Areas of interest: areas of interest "School"
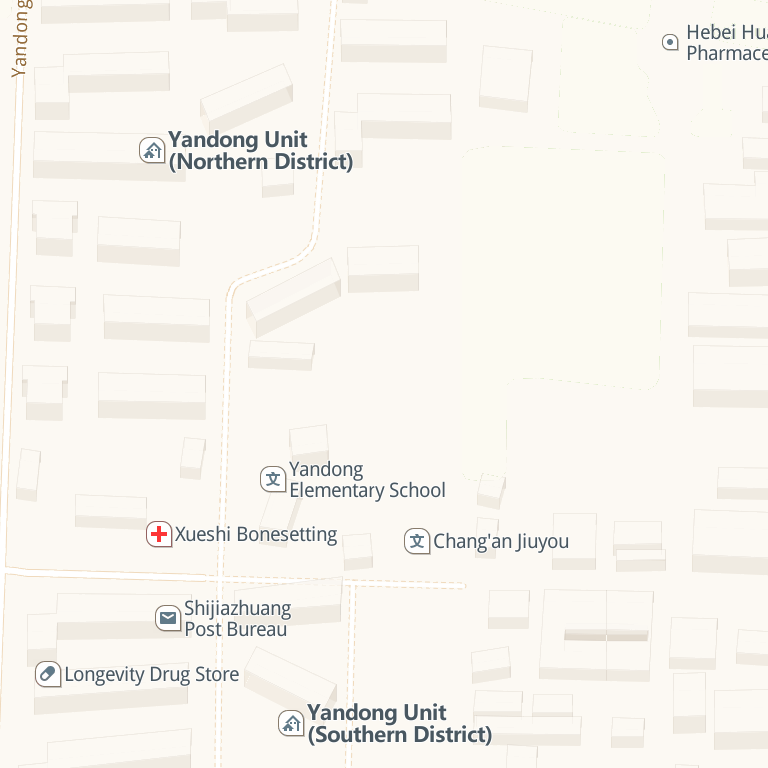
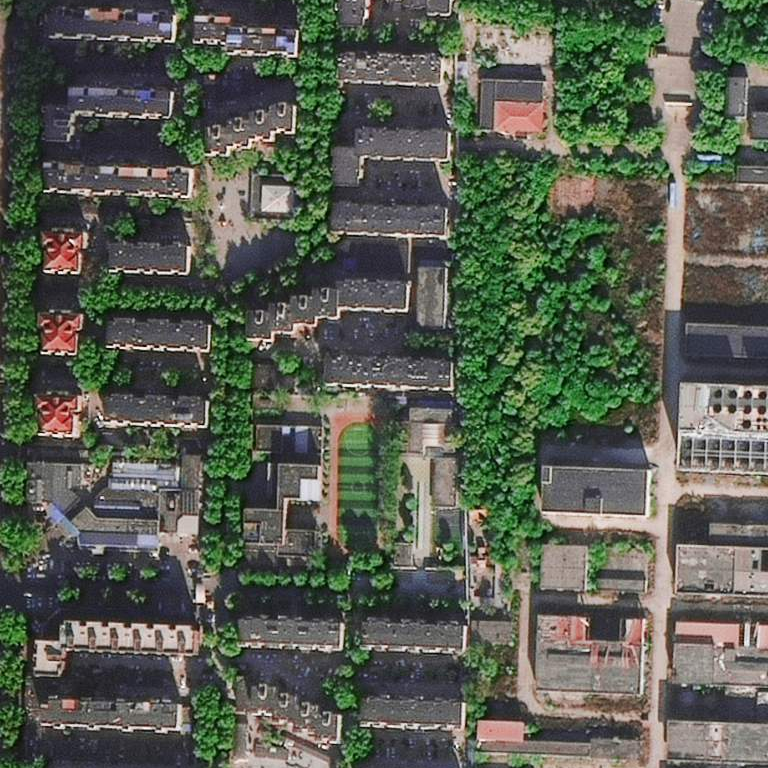